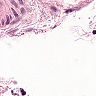
Metastatic tissue present: no